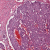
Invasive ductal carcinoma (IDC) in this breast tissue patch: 1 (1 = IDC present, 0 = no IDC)